Field crop: tomato
Growth stage: 1
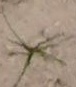
Species: cyperus